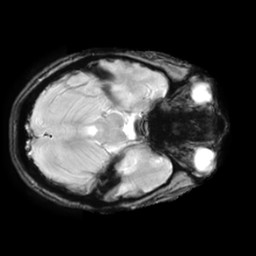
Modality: T2starw
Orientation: axial
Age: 31
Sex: female
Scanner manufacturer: ge
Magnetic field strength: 3 T
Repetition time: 0.65 s
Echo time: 0.02 s